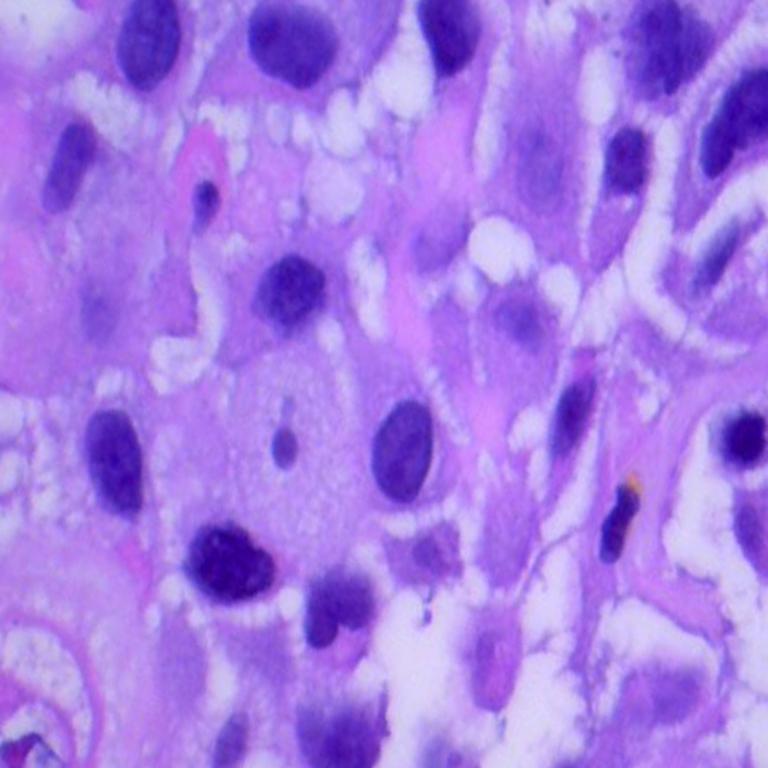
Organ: lung
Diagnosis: squamous carcinomas